Question: Okay so this is a strange error to describe so bear with me.
I'm currently working on an assignment that requires me to use the Python os module to test Linux processes.
Since my laptop is running windows 10 and all my Linux VMs have miraculously stopped booting I tried using a SSH to a linux machine and the Ubuntu subsystem on my own machine to run this block of code:
'''
import os
pid = os.fork()
if pid == 0: # the child
print("this is the child")
'''
Here is a screenshot of the resulting error on the linux subsystem:
(The same shows up for SSH)

Now the interesting thing is after I type the second line the 'if' statement is automatically indented with the double '>>> >>>' and I have to press each key sever times before it is displayed in the console.
Any advice would be helpful on what could cause this.
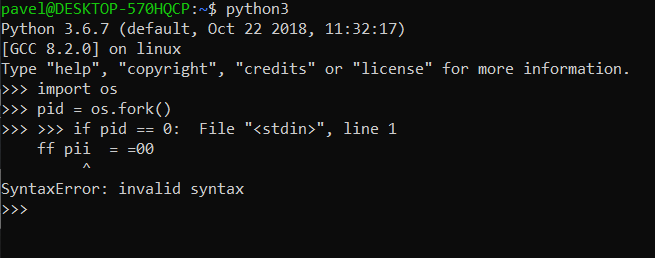
Answer: This won't work from the interactive Python interpreter.
As you noticed, when you execute 'os.fork()', you're forking , that's why you get two '>>>' prompts and the input looks garbled probably related to both interpreters trying to get the input at the same time.
This work from a script file executed without using the interactive environment.